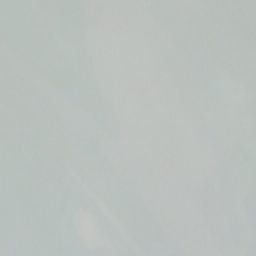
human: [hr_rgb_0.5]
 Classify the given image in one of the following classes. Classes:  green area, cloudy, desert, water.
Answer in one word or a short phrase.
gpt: cloudy